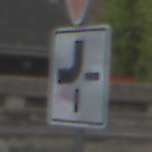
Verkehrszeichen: VerlaufVorfahrtsstrasse2
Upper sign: VorfahrtGewaehren
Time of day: MorningAfternoon
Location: Outdoor (Suburban)
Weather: PartlyCloudy
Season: NotSpecified
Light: Natural